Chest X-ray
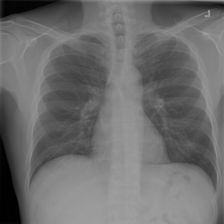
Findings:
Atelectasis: negative
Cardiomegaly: negative
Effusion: negative
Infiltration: negative
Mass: negative
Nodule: negative
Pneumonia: negative
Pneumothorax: negative
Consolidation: negative
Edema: negative
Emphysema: negative
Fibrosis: negative
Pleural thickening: negative
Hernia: negative